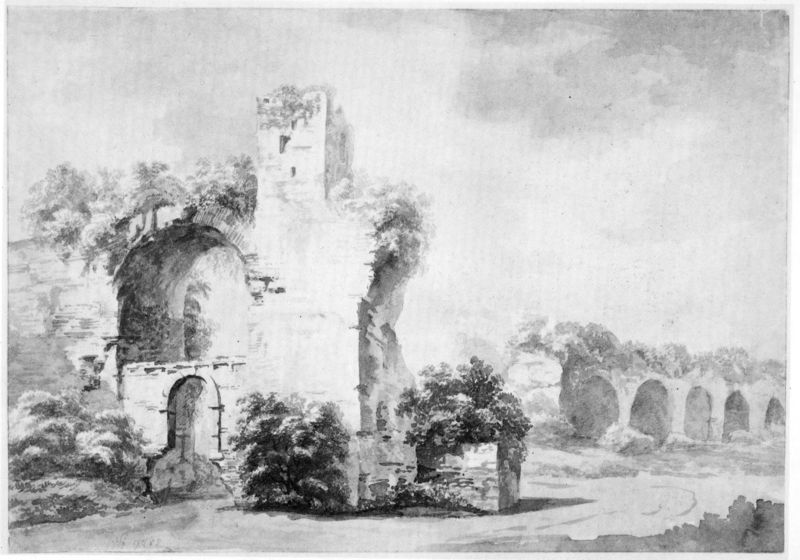
Titel: Römischer Aquädukt - Skizze
Künstler: Carl von Fischer
Standort: München
Institution: Staatliche Graphische Sammlung
Schlagwörter: baum, blätter, dunkel, felsen, himmel, schatten, wasser, weiß, wolken, aquarell, bäume, fluss, landschaft, fenster, grau, hell, licht, pfeiler, schwarz, skizze, strasse, tür, zeichnung, gebäude, weg, wiese, wolke, alt, architektur, stein, steine, weit, bild, öl, gräser, natur, strauch, brücke, busch, büsche, einsam, gebüsch, sonne, sträucher, wege, blatt, pflanze, pflanzen, england, rund, turm, papier, bogen, italien, vedute, spuren, fels, mauer, grafik, graphik, monochrom, wasserfarbe, idylle, rand, rundbogen, romantik, tor, zinnen, unscharf, bögen, verfall, laviert, tusche, arkade, ruine, antike, burg, torbogen, festung, mauerwerk, schwarz-weiß, radierung, wässrig, bleistift, ruinen, entwurf, tinte, arkaden, rom, gemäuer, portal, bewachsen, mauern, romantisch, antik, rundbögen, griechenland, aquaedukt, durchbruch, klassik, ruinös, römisch, wasserleitung, bauwerk, bewuchs, burgruine, wehrbau, graphit, handzeichnung, nebulös, romanisch, überwuchert, verwuchert, überwachsen, casper, ruime, kaoutt